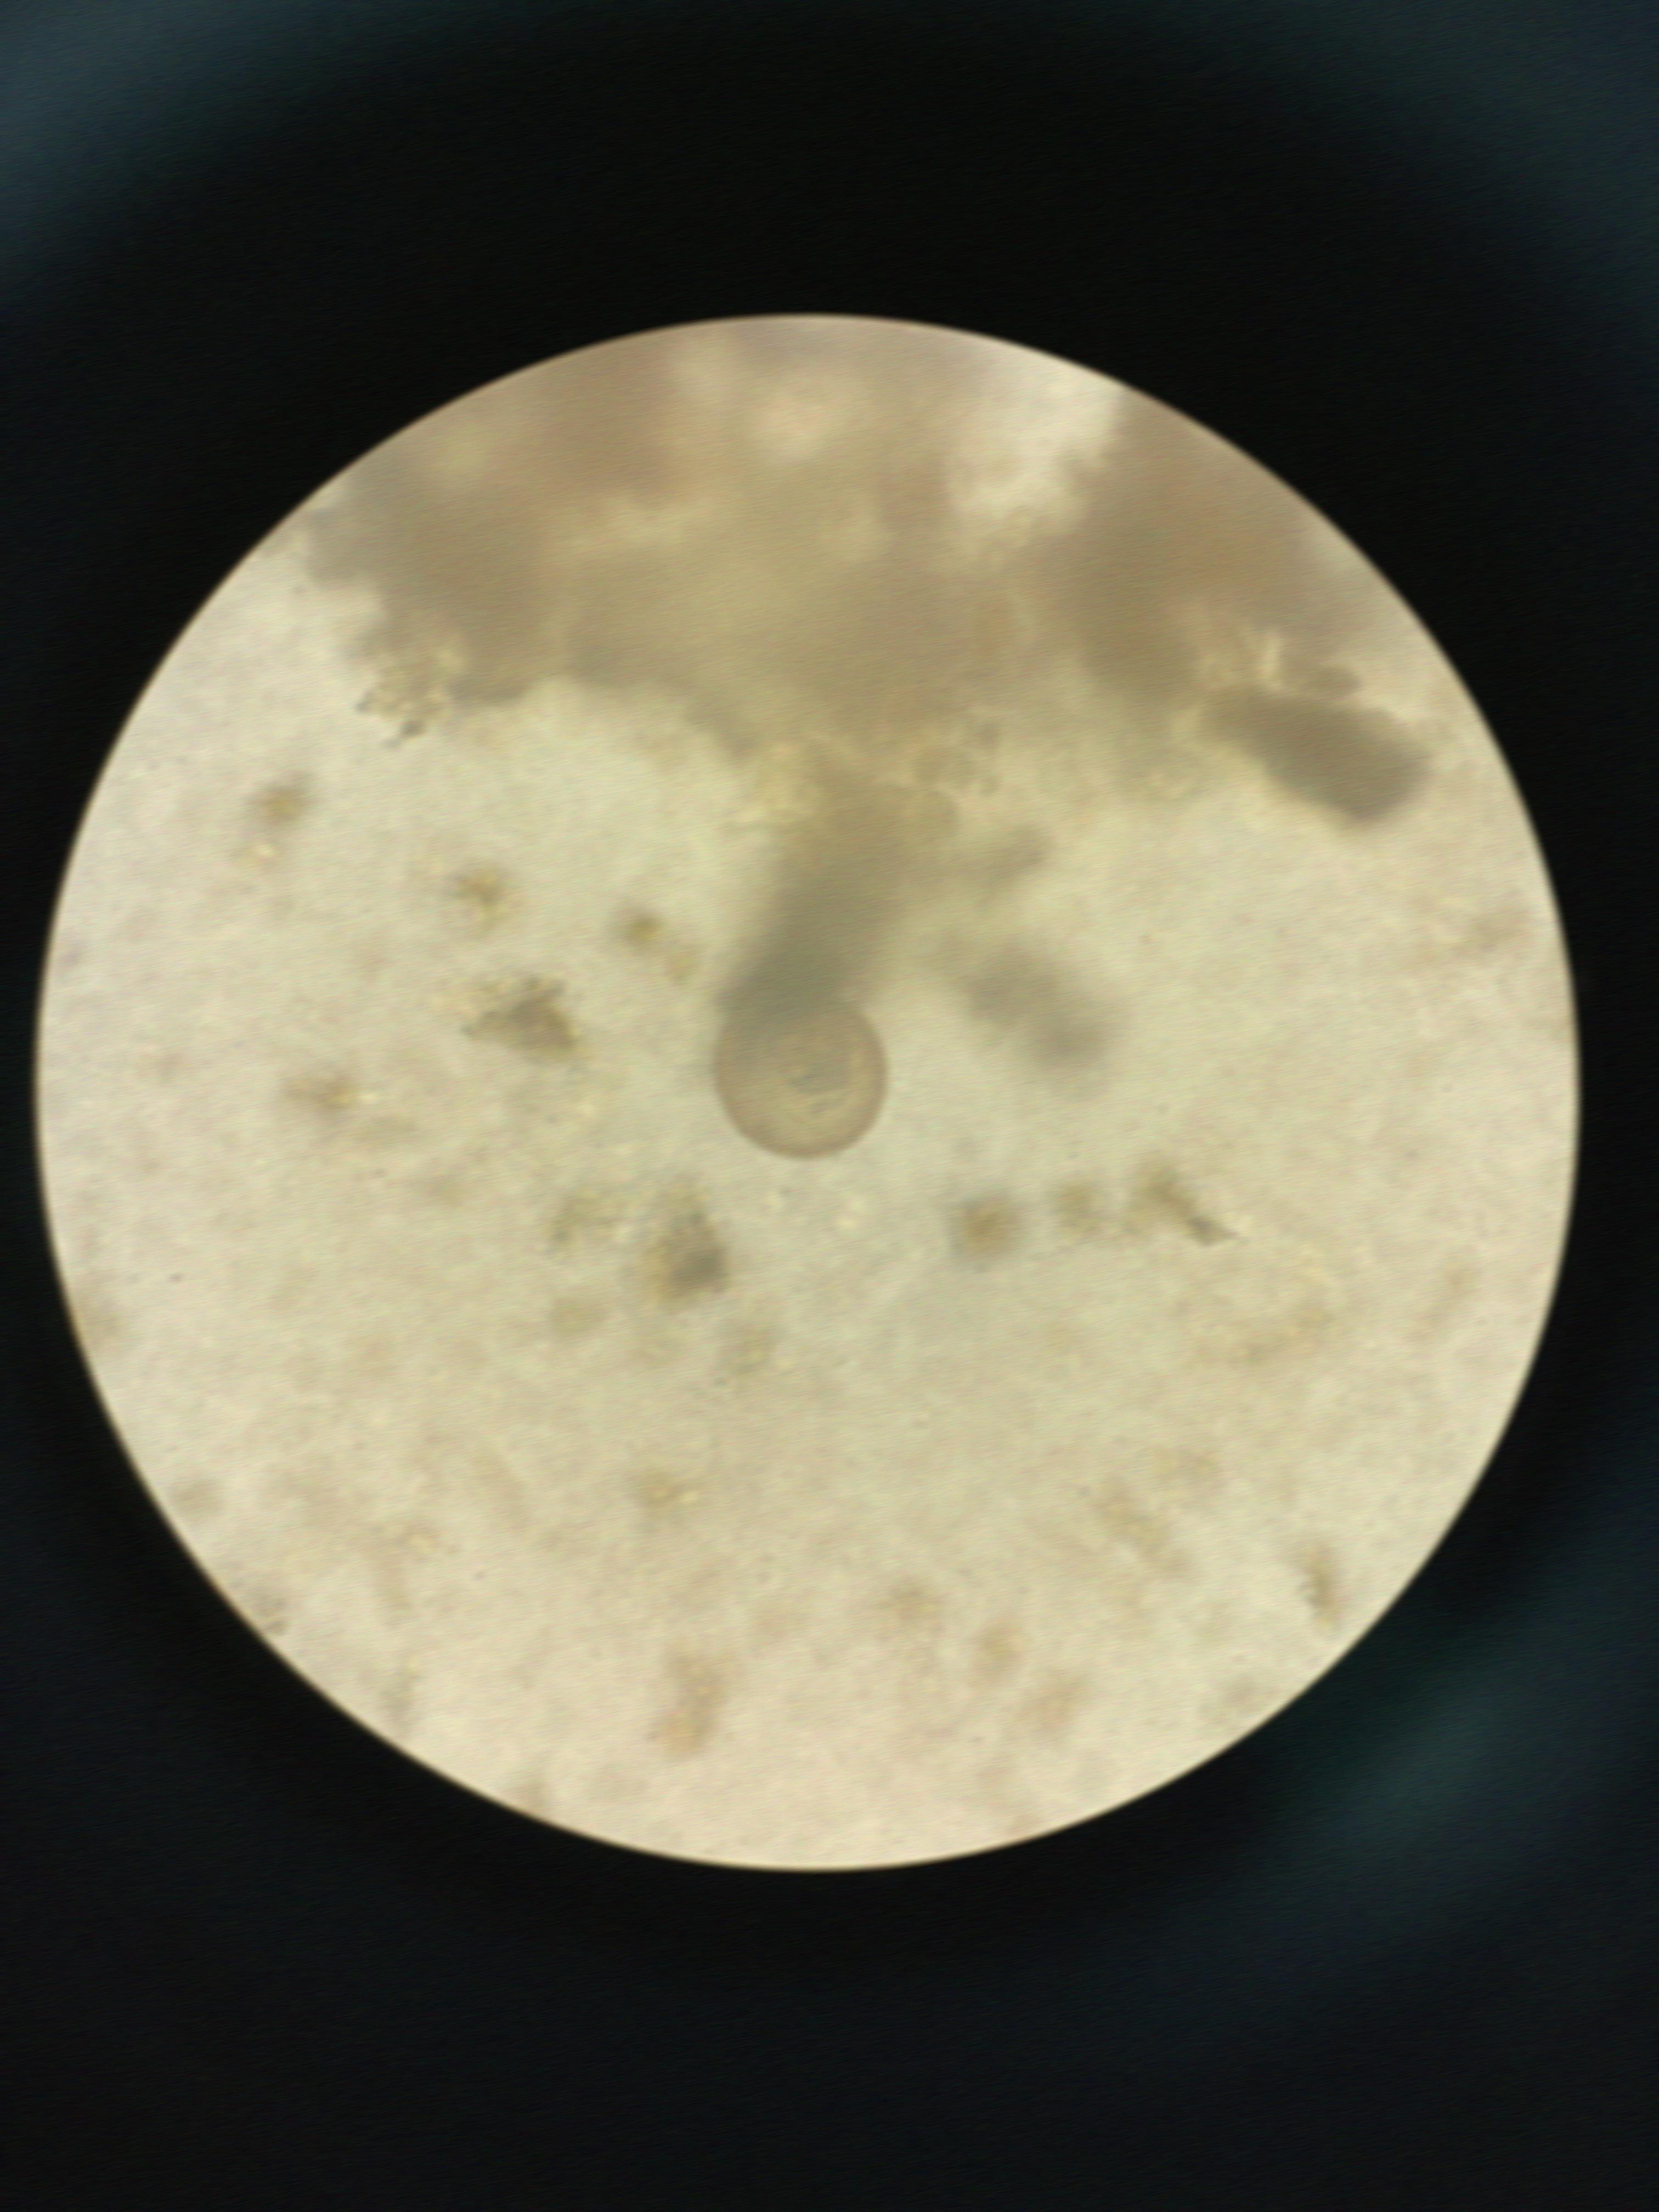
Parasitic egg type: Hymenolepis diminuta